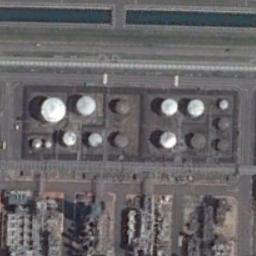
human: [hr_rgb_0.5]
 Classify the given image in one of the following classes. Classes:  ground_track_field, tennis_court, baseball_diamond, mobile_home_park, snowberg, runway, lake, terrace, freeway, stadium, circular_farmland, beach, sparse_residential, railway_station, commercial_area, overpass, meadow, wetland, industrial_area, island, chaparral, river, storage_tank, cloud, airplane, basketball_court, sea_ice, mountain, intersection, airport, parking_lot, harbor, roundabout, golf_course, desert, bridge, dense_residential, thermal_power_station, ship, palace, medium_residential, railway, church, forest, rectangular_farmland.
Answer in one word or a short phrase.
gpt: storage_tank